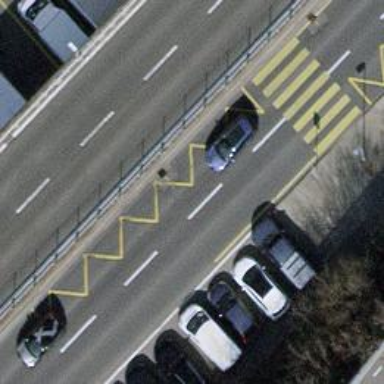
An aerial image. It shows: Bus stop with stop position for public transport.